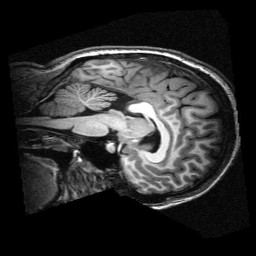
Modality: T1w
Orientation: sagittal
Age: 23
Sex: female